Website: lowes
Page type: customer-info-address
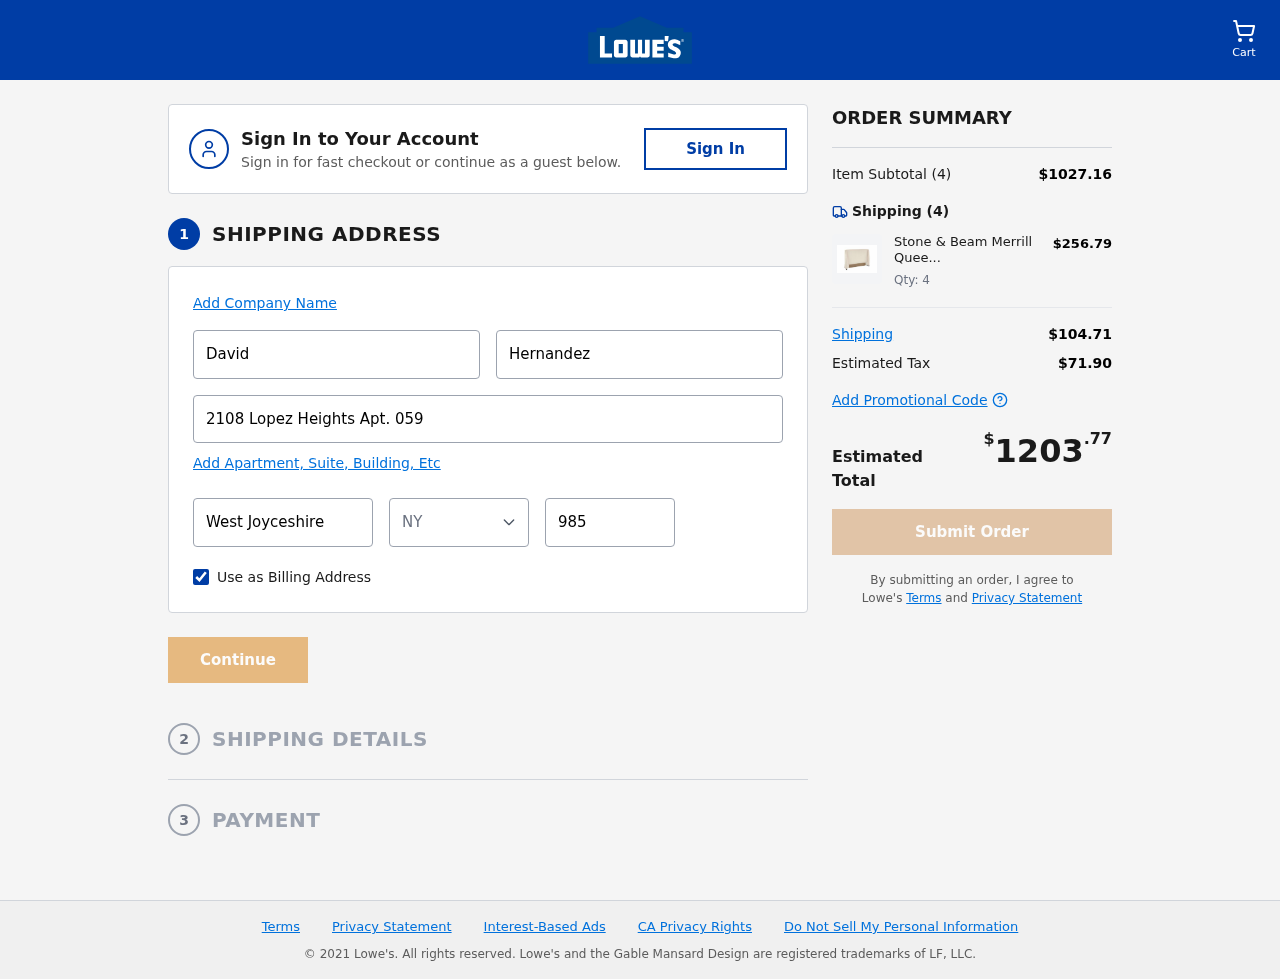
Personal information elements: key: PII_CITY
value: West Joyceshire
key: PII_FIRSTNAME
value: David
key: PII_LASTNAME
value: Hernandez
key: PII_POSTCODE
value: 98505
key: PII_STATE_ABBR
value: NY
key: PII_STREET
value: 2108 Lopez Heights Apt. 059
Product elements: key: PRODUCT1_NAME
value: Stone & Beam Merrill Queen Headboard with Decorative Nailhead Trim, 75"W, Cream
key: PRODUCT1_PRICE
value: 256.79
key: PRODUCT1_QUANTITY
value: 4
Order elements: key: ORDER_NUM_ITEMS
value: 4
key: ORDER_SUBTOTAL
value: $1027.16
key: ORDER_NUM_ITEMS2
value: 4
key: ORDER_SHIPPING_COST
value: $104.71
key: ORDER_TAX
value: $71.90
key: ORDER_TOTAL
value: $1203.77